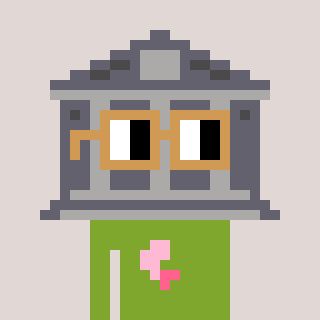
a pixel art character with square brown glasses, a bank-shaped head and a slimegreen-colored body on a warm background